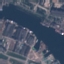
Land use / land cover: River